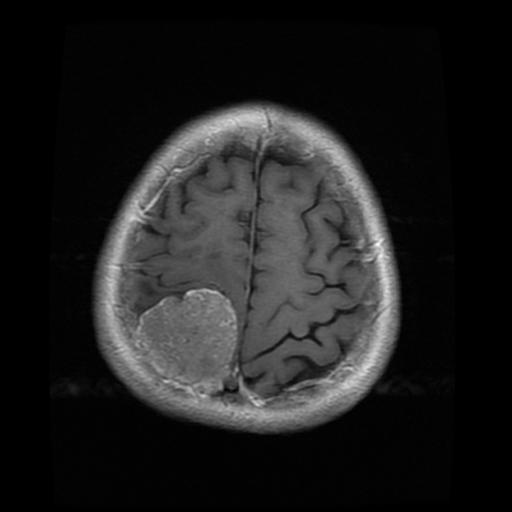
Label: meningioma